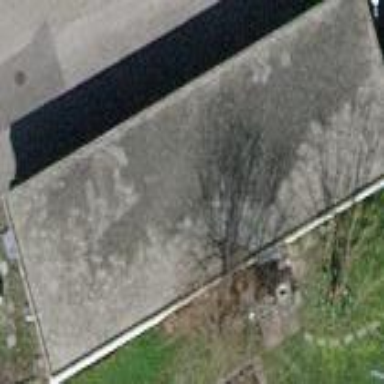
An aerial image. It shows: Garage building.